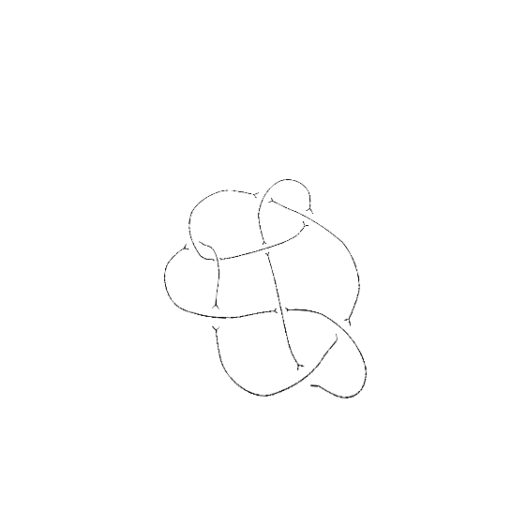
Crossing number: 9